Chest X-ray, AP view. Patient: 61 years old, sex F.
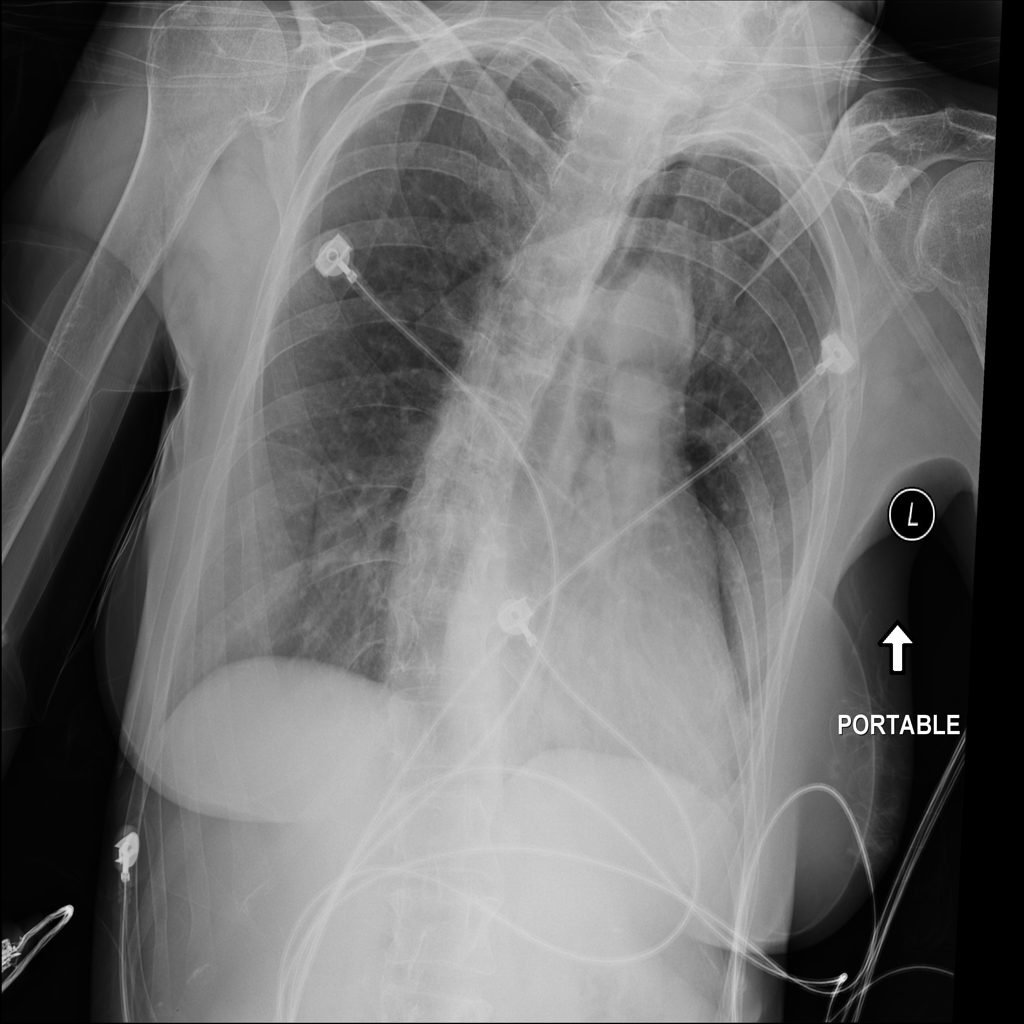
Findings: No Finding